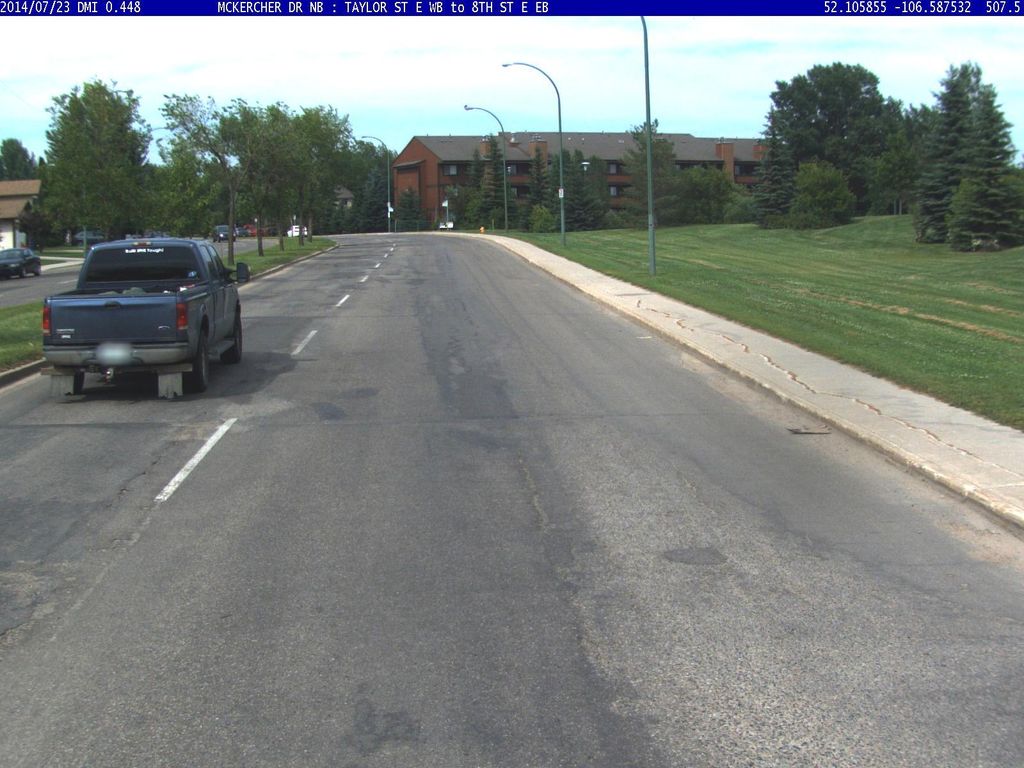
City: saskatoon